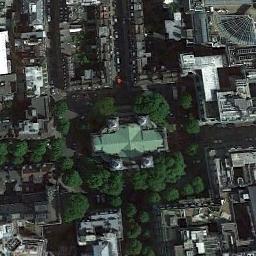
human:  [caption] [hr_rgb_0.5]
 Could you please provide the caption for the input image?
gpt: The church is surrounded by many buildings and trees .

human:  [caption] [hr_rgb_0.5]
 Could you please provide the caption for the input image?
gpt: The church with four towers and the rest of the church has a green cross-shaped roof .

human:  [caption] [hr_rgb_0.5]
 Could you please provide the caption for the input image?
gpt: A church with a cyan roof, The main house of the church has a cross-shaped roof, There are many buildings around the church and roads and trees with many cars .

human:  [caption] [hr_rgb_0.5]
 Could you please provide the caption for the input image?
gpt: This is a church, Surrounded by houses in a square .

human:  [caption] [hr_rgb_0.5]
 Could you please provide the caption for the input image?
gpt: There are some buildings near the church .